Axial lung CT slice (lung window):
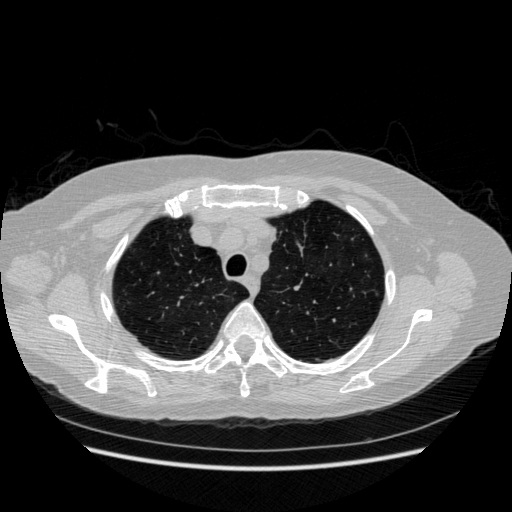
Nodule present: no